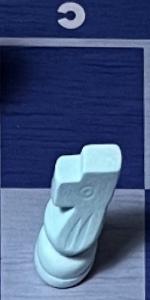
Label: Knight_White